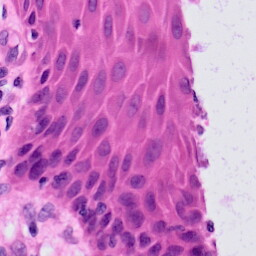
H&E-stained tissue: Skin